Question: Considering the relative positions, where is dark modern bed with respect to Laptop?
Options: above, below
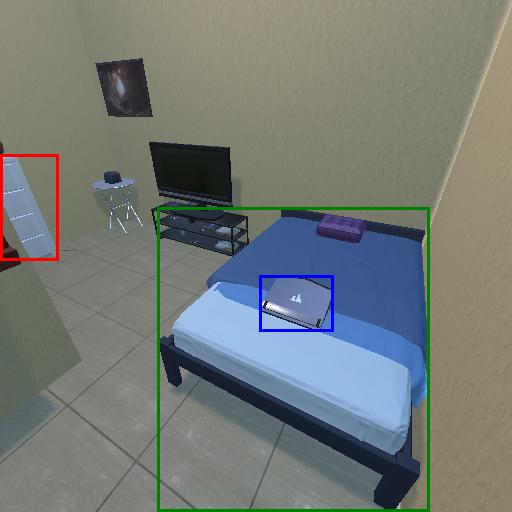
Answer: above